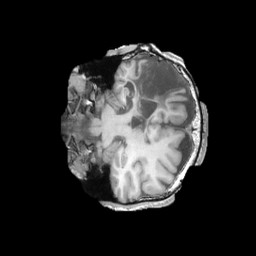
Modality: T1w
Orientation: coronal
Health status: ill
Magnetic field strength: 3 T